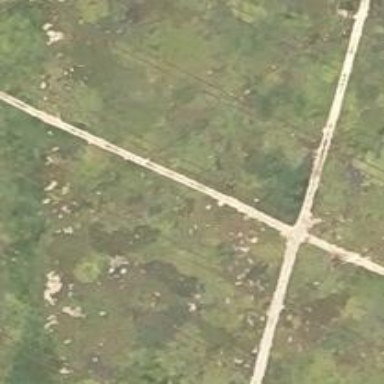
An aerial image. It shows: Agricultural track road.